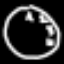
Label: clock